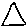
Label: triangle